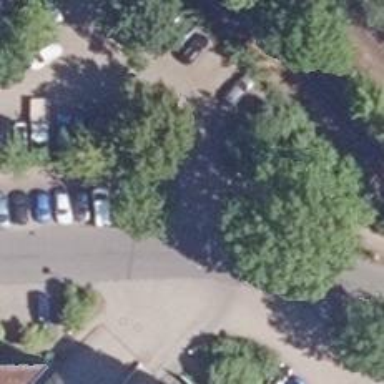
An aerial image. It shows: Asphalt parking aisle road.